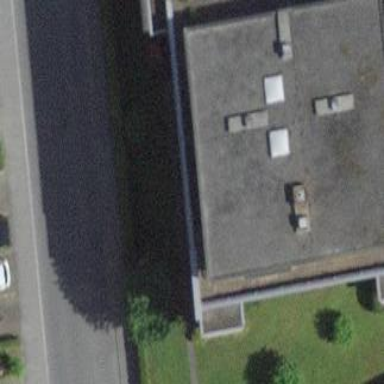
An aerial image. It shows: Apartment building with flat roof.